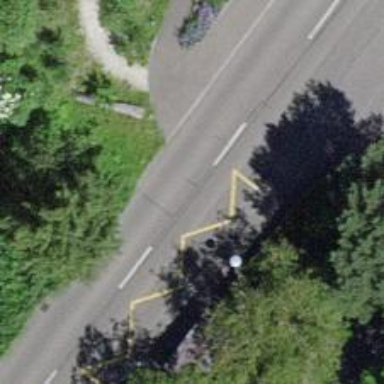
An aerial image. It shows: Bus stop with designated stop position for public transport.